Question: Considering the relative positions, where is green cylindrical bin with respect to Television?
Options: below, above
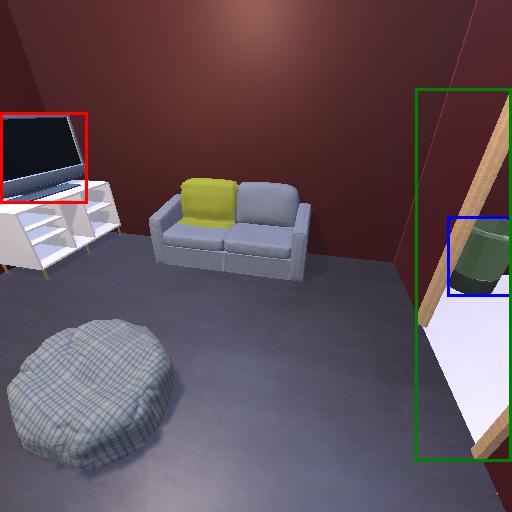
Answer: below